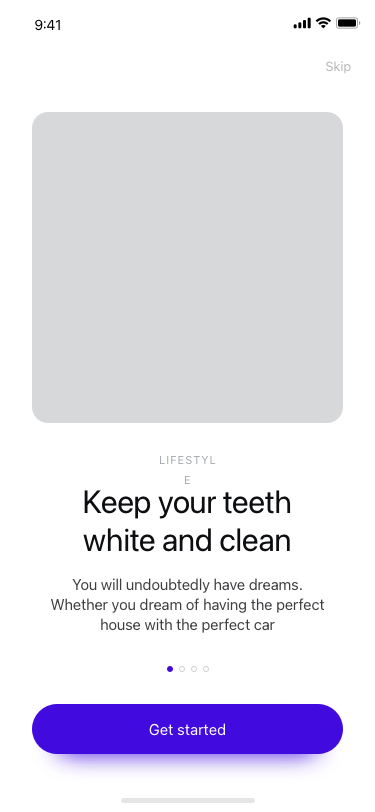
Text in this UI design:
Get started
Skip
Keep your teeth white and clean
LIFESTYLE
You will undoubtedly have dreams. Whether you dream of having the perfect house with the perfect car